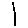
Label: line